Question: I have a project where I'm using Canvas, Rectangle and some Labels to create various UI elements. I have an effect where, when I roll over these elements, they are slightly scaled up to indicate to the user that the control is alive and will respond to input. The issue I'm having however, is that these elements seem to be getting cached as bitmaps and when they scale up, they all blur. The vector elements in Canvas, the text, etc.

Notice the difference between the Statistics button and the Filter Settings button (of the same size) below.
I've only found a couple suggestions for fixing this, and neither seem to be working. The first is to set the BitmapScalingMode in the main window to Fant.
'''
xmlns:Media="clr-namespace:System.Windows.Media;assembly=PresentationCore"
Media:RenderOptions.BitmapScalingMode="Fant"
'''
The second was to do the same thing programmatically for individual items, yet the problem still persists.
Note, a third suggestion was to set the scaling mode in XAML and increase the RenderAtScale value, but again this had no effect.
'''
<Rectangle.CacheMode>
<BitmapCache EnableClearType="true" RenderAtScale="4"/>
</Rectangle.CacheMode>
'''
Wondering if anyone knows how to solve this. Thanks in advance.
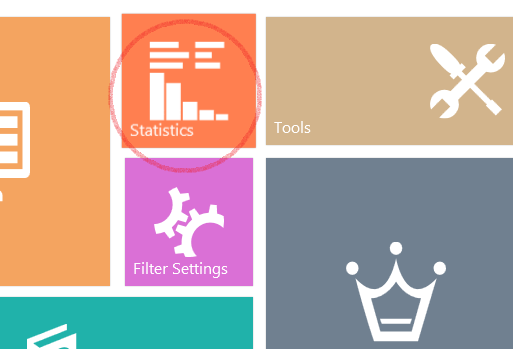
Answer: After doing some more digging, I found the answer is another answer. Usually in this situation, I would just delete my question and not answer, but this situation is similar, not exactly the same, to the Q and A <URL>.
From the linked answer:
> I encountered a problem the other day when I used a border which had a
DropShadowEffect applied. The result was that all text inside that
border was extremely blurry. It doesn't matter if text was inside
other panels or directly under the border - any text block that is
child of parent that has an Effect applied seems to be affected.
It turns out however, that text isn't the only thing affected. I had a very mild drop shadow placed on these elements, and it caused everything to go fuzzy, including vector art. The proposed solution is to create separate elements that live outside the hierarchy of the elements you are trying to keep crisp, and then apply the effect to those elements.